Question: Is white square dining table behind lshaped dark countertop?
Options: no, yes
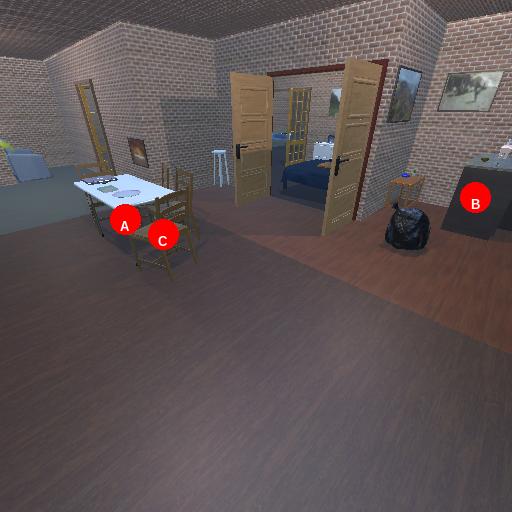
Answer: no